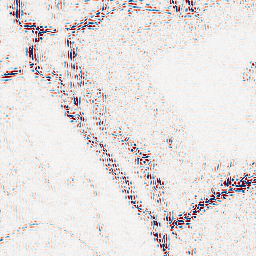
Category: wavelet
Decomposition family: wavelet_dwt
Decomposition parameters: wavelet: db4
level: 2
Upsampling method: bilinear
Upsampling parameters: scale: 2
Upsampling scale: 2